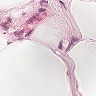
Metastatic tissue present: no